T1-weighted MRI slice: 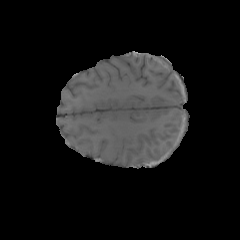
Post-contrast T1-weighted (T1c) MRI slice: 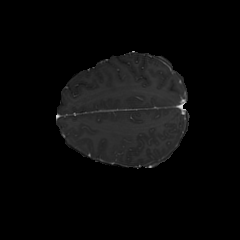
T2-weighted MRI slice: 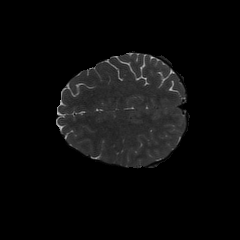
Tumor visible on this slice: no